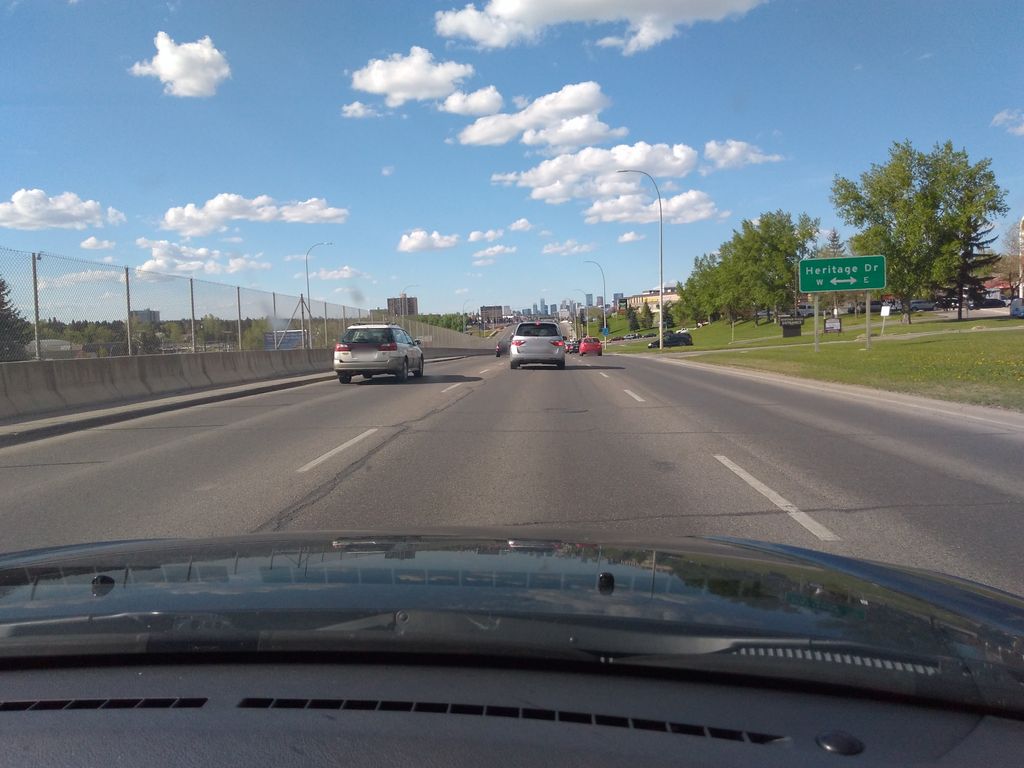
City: calgary